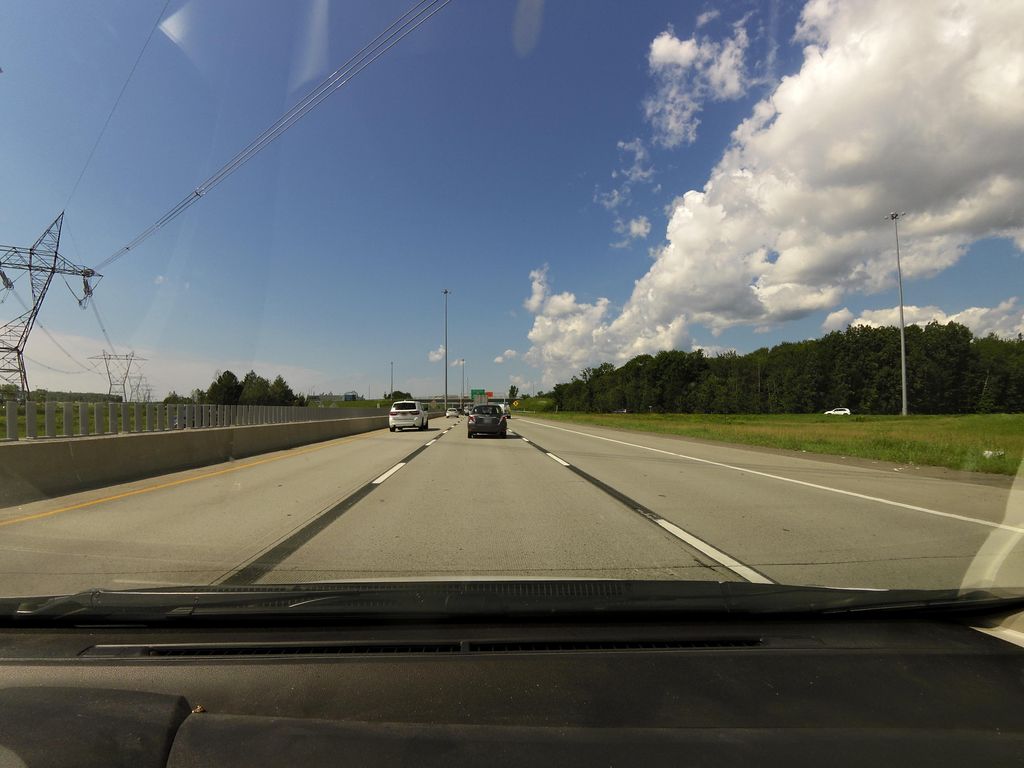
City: quebec_city